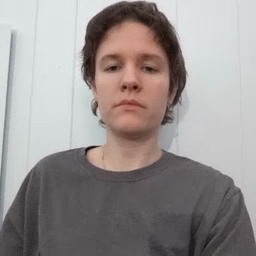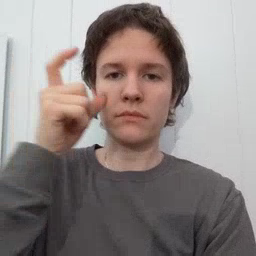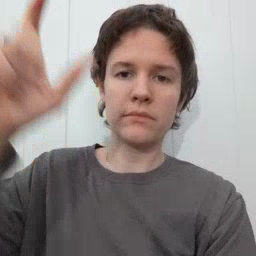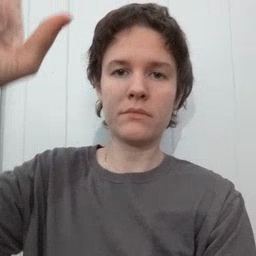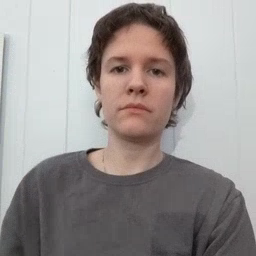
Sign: moon